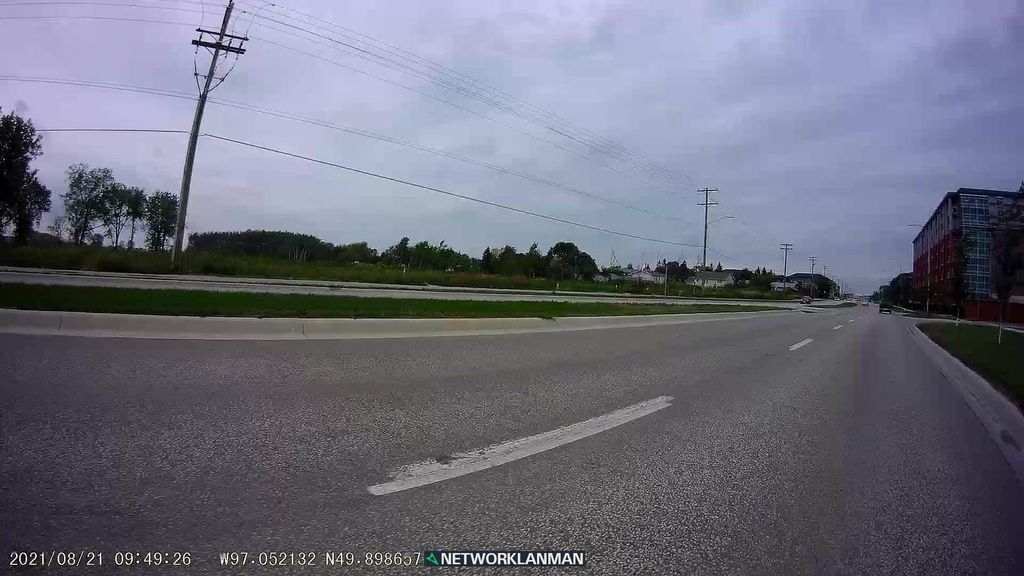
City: winnipeg